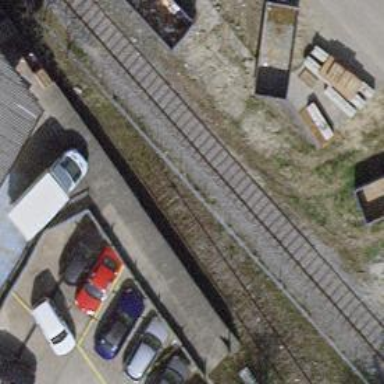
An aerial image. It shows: Abandoned railway.